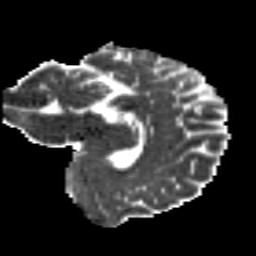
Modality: MD
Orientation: sagittal
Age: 28
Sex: male
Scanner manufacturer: siemens
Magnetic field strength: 3 T
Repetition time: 8.8 s
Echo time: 0.085 s